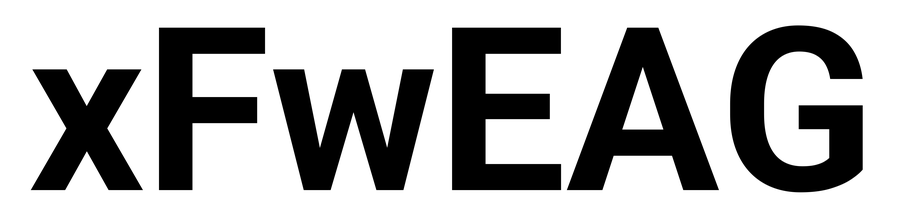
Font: Roboto_Bold